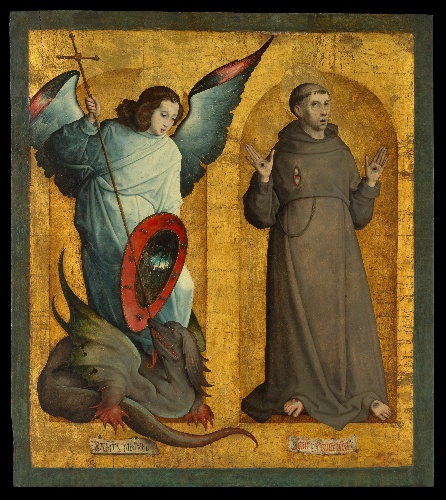
Title: Saints Michael and Francis
Artist: Juan de Flandes
Artist bio: Netherlandish, active by 1496–died 1519 Palencia
Date: ca. 1505–9
Object type: Painting
Classification: Paintings
Medium: Oil on wood, gold ground
Dimensions: Overall, with added strips at right and bottom, 36 7/8 x 34 1/4 in. (93.7 x 87 cm); painted surface 35 3/8 x 32 3/4 in. (89.9 x 83.2 cm)
Department: European Paintings
Credit line: Purchase, Mary Wetmore Shively Bequest, in memory of her husband, Henry L. Shively, M.D., 1958
Accession year: 1958
Repository: Metropolitan Museum of Art, New York, NY
Tags: Shields|Dragons|Saint Francis|Saint Michael